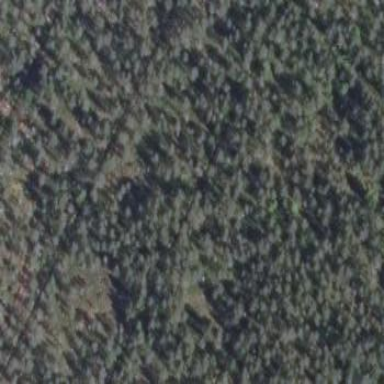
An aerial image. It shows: Needle-leaved woodland.